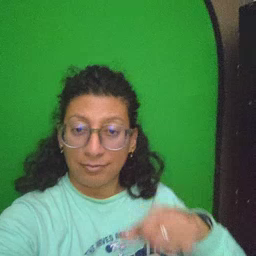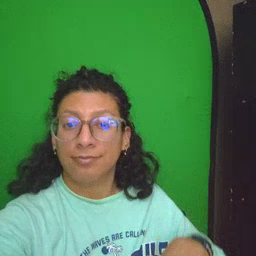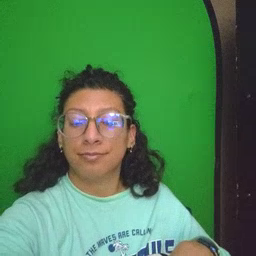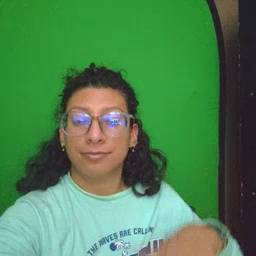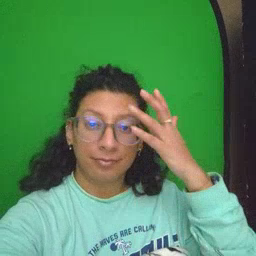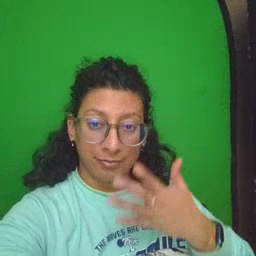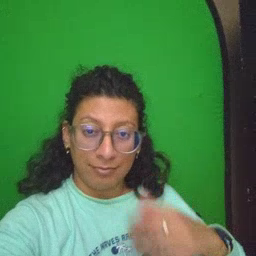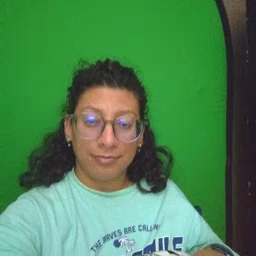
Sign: sad